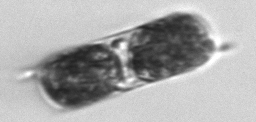
Label: Hemiaulus